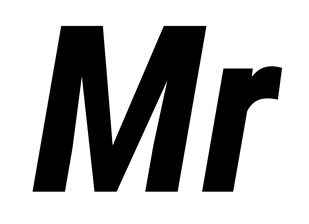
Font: Roboto-Italic_Condensed_Bold_Italic